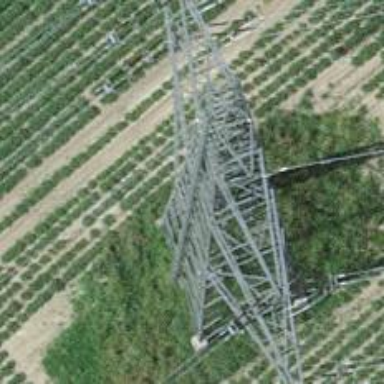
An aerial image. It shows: Power line with quad double wires.